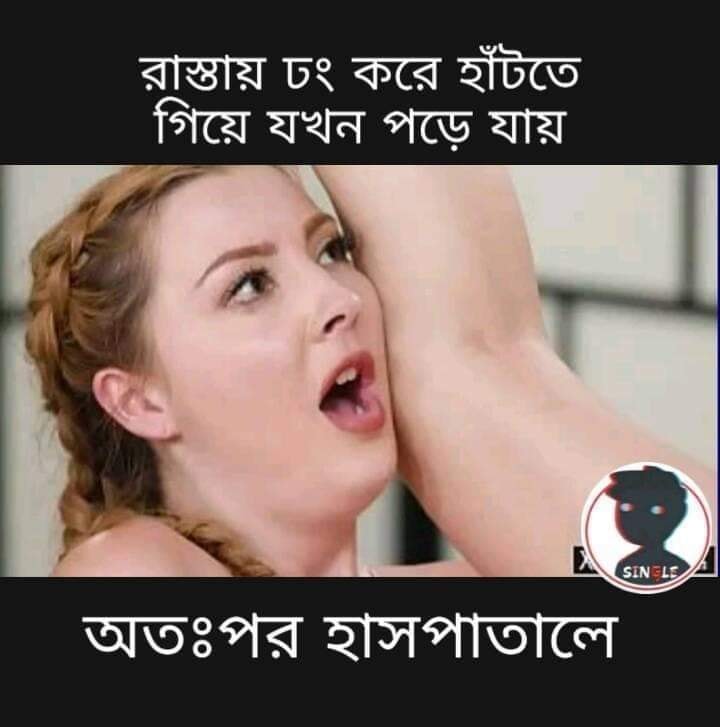
Caption: রাস্তায় ঢং করে হাঁটতে গিয়ে যখন পড়ে যায়  অতঃপর হাসপাতাল
Label: hate